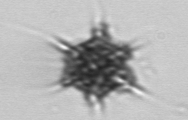
Label: Dictyocha